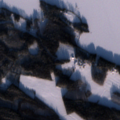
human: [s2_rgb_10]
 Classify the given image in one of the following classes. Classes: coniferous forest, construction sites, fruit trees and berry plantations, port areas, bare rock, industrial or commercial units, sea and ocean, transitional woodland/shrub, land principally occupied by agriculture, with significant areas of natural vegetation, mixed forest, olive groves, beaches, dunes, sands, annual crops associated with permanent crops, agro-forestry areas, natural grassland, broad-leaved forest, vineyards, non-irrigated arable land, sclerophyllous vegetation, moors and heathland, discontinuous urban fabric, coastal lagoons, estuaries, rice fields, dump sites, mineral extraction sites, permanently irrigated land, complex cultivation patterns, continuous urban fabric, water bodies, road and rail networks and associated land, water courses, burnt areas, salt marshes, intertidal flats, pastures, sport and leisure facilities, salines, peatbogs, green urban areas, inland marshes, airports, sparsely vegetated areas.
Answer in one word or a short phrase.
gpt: land principally occupied by agriculture, with significant areas of natural vegetation, coniferous forest, mixed forest, water bodies